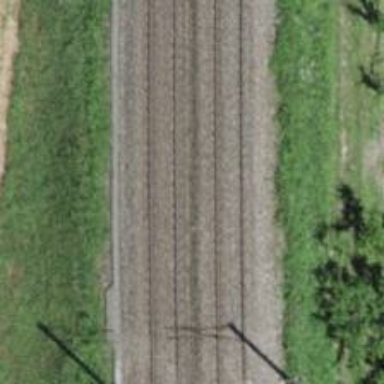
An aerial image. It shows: Single-track electrified railway with contact line.